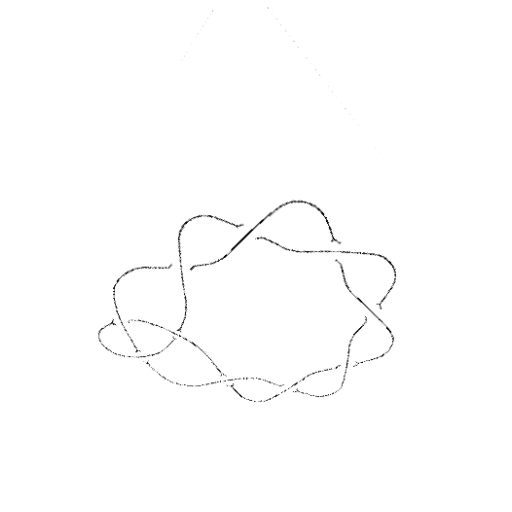
Crossing number: 10